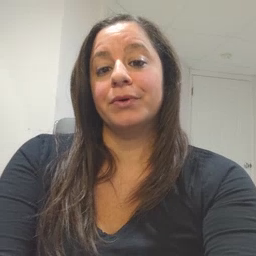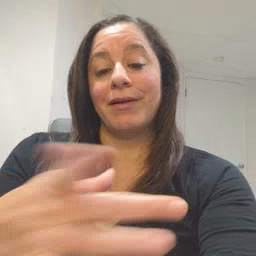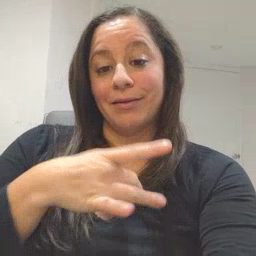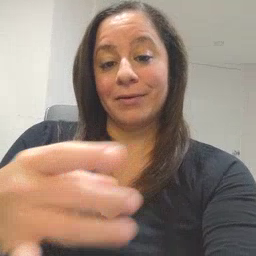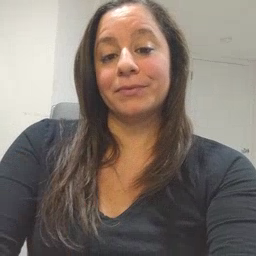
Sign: like